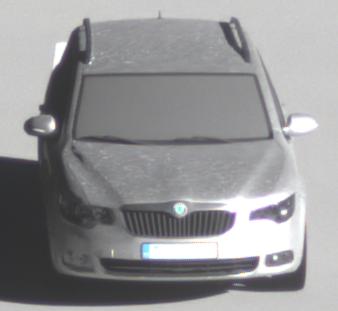
Make: Skoda
Model: Superb Combi 1.4 TSI
Detailed model: Superb (II) Combi
Model produced from: 2010/01
Model produced until: 2011/10
Doors: 5
Color: white
Road condition: dry road
Daytime: morning or afternoon
Contrast: high contrast